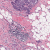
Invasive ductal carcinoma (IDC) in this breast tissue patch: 1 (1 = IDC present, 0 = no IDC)